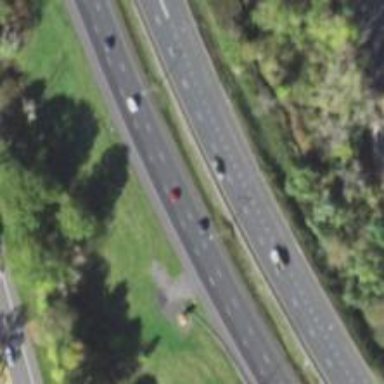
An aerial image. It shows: Motorway junction.